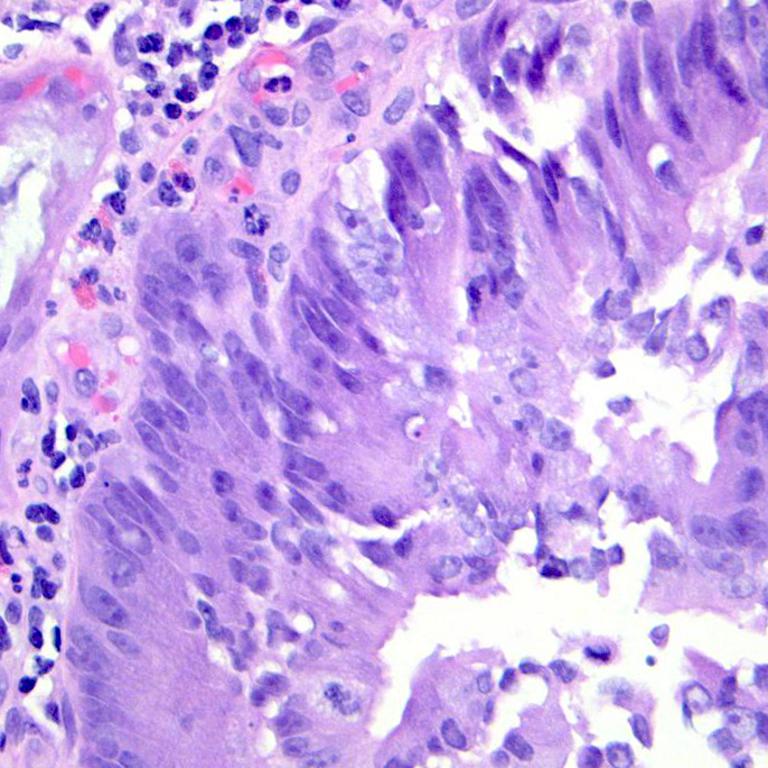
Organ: colon
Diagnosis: adenocarcinomas